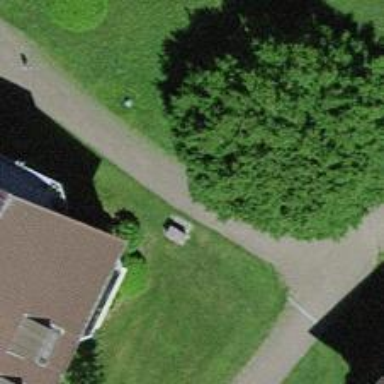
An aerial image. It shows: Cobblestone path.